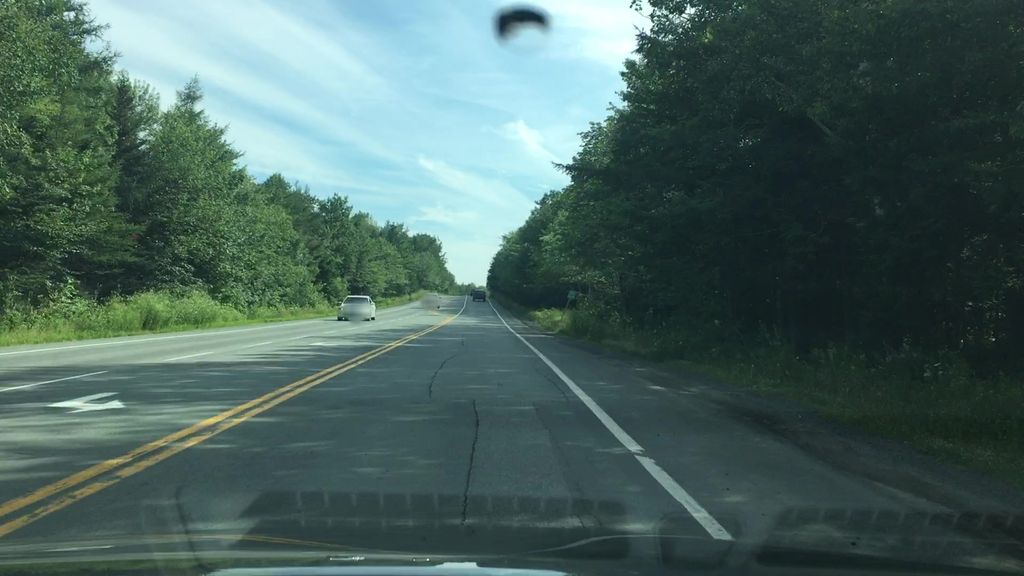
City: halifax